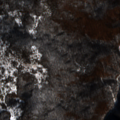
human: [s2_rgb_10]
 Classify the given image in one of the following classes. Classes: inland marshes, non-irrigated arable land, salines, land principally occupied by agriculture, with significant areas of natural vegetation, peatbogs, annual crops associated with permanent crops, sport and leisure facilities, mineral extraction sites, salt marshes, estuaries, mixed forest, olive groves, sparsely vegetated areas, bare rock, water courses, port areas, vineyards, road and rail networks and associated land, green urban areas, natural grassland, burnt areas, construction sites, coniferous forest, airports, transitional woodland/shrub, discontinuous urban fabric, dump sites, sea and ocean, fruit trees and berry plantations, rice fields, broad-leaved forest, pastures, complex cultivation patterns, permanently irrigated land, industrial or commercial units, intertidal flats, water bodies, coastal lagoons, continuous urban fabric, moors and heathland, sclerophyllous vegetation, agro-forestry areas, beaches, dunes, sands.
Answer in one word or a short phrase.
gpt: broad-leaved forest, transitional woodland/shrub